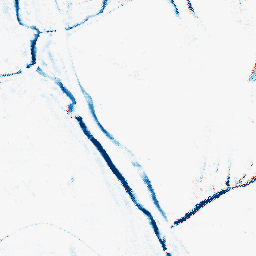
Category: morphological
Decomposition family: morphological_rect
Decomposition parameters: operation: closing
width: 10
height: 3
Upsampling method: regularized
Upsampling parameters: scale: 4
lambda_reg: 0.1
Upsampling scale: 4